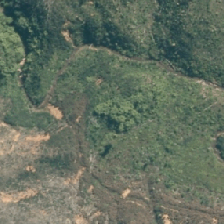
Land cover: low_producing_grassland